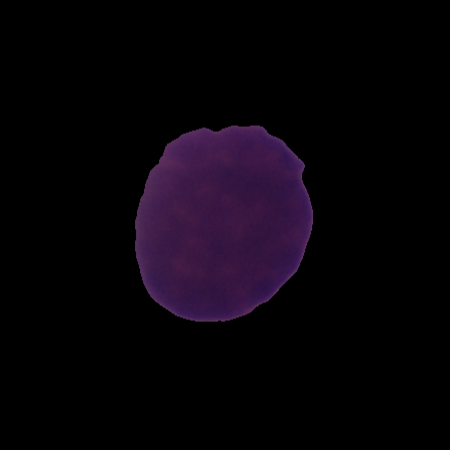
Label: cancer